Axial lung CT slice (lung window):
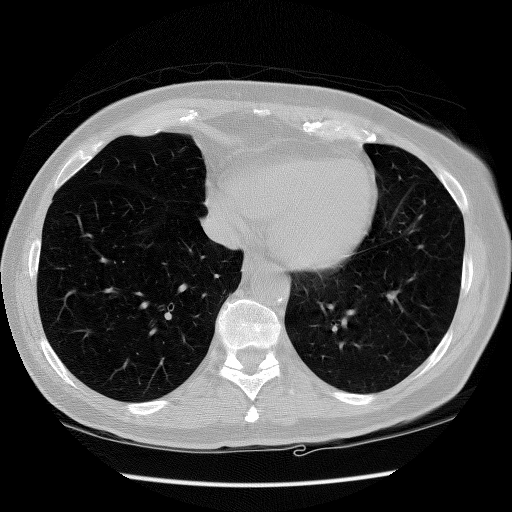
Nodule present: no